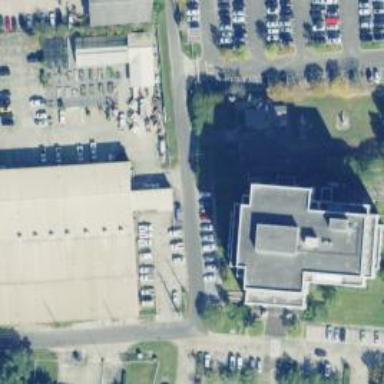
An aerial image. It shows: Government office building.